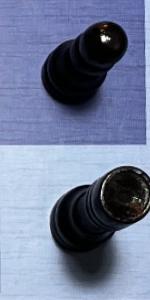
Label: Rook_Black